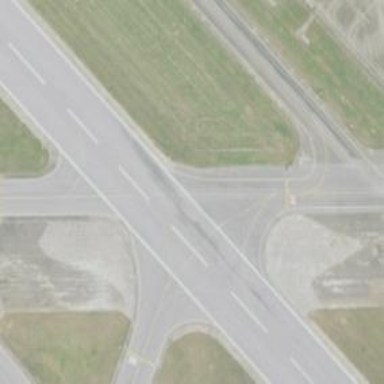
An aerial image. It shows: Image of taxiway at airport.